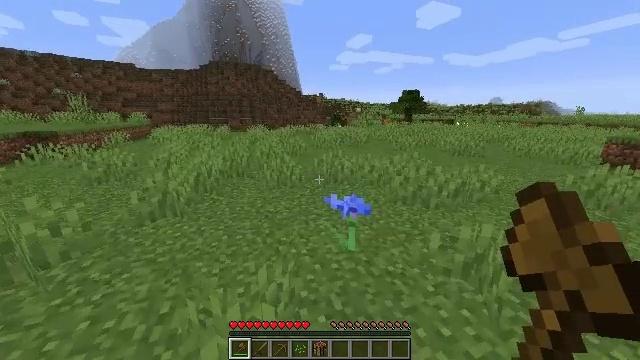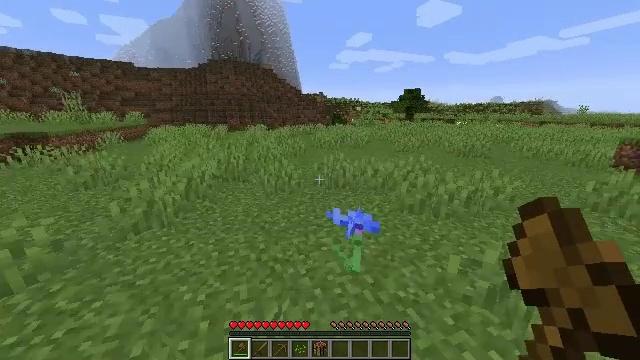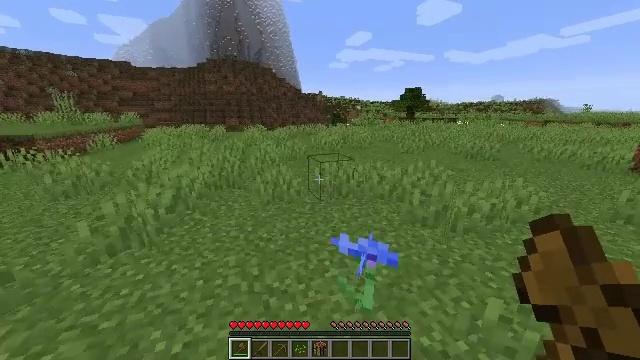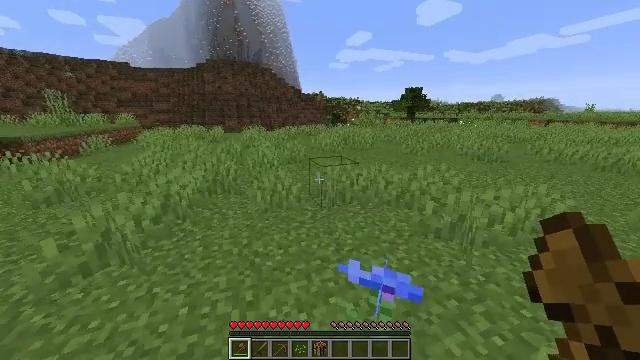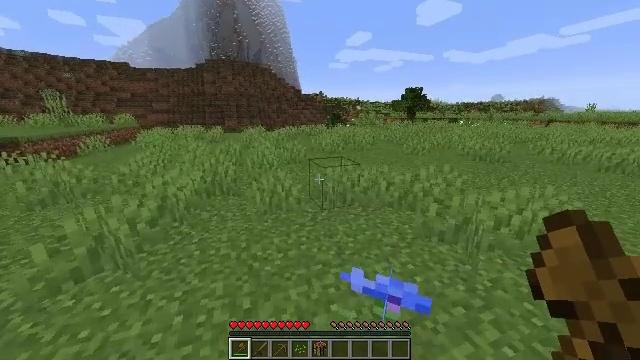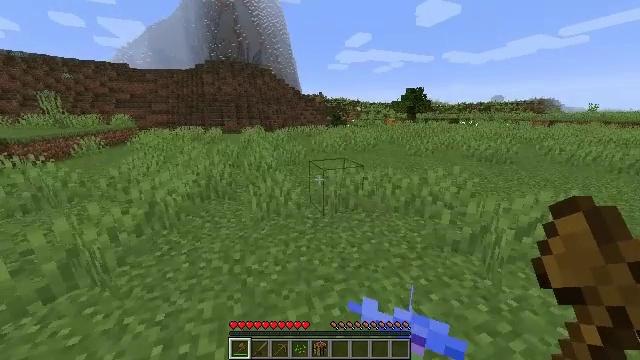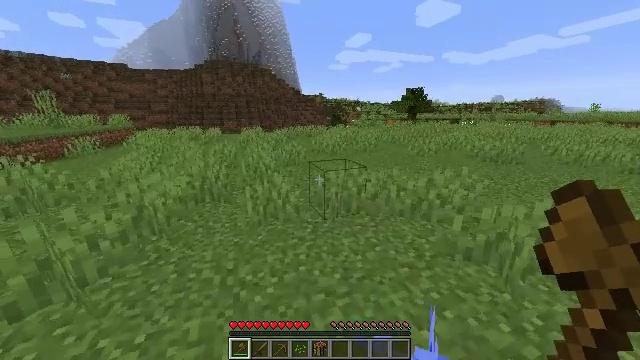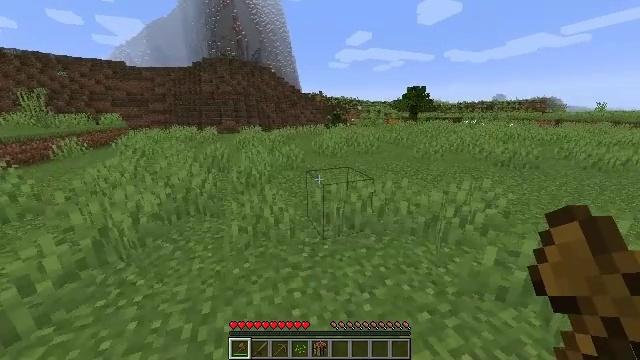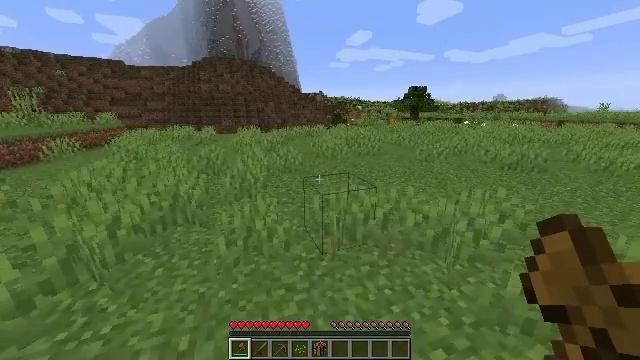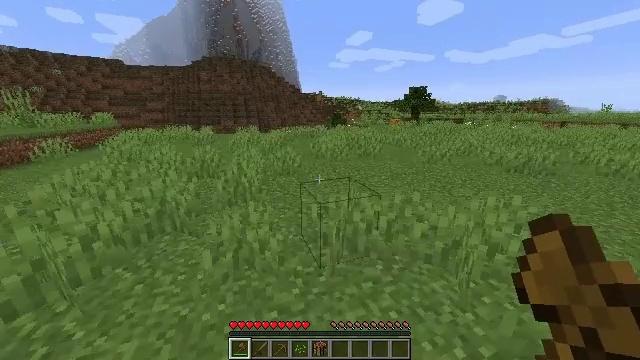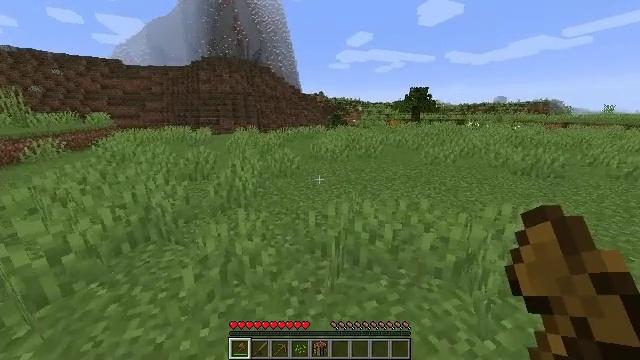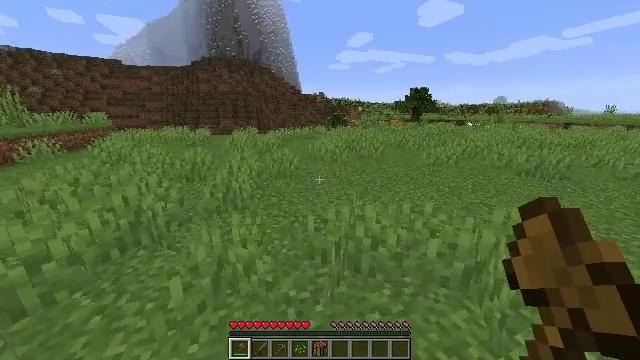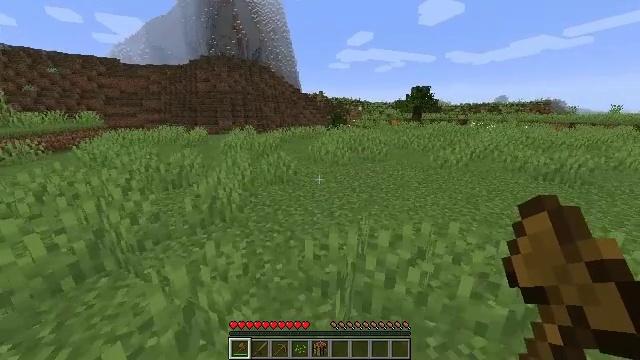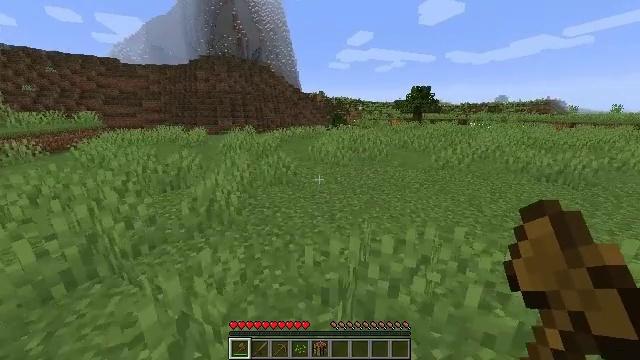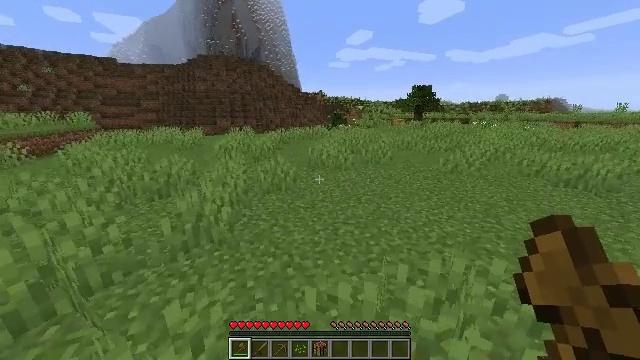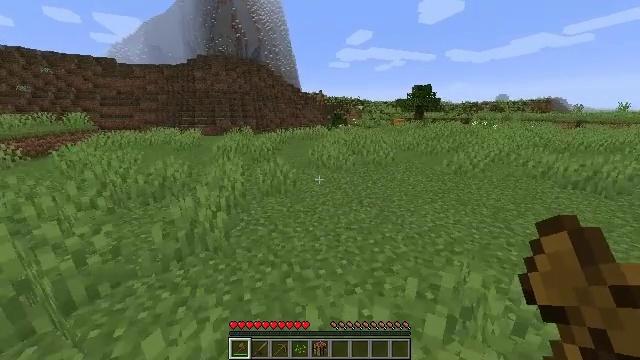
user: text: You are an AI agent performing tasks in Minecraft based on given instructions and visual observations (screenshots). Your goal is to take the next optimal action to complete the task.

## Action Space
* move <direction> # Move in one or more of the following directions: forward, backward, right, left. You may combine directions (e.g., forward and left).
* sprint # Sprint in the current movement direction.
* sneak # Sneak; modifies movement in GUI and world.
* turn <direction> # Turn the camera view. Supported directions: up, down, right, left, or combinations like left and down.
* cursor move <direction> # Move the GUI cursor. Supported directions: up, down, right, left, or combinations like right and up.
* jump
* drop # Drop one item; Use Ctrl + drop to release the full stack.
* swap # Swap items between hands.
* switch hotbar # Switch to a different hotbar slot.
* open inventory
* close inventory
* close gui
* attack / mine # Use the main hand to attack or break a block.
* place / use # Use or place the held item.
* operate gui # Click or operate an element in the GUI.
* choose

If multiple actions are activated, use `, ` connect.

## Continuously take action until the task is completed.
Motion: motion action
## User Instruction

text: Collect the pumpkin by holding left button.
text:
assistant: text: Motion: move forward
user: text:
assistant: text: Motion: move forward
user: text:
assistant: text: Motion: move forward
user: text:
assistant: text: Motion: move forward
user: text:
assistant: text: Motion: move forward
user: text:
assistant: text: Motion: move forward
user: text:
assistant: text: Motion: move forward
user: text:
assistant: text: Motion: move forward
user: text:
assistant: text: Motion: move forward
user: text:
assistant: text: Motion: move forward
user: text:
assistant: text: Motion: move forward
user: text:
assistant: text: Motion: move forward
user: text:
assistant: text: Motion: move forward
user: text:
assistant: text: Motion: move forward
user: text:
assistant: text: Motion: move forward
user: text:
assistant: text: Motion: move forward
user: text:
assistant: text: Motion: move forward
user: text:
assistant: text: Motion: move forward
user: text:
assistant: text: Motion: move forward
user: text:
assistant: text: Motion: move forward
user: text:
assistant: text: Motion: move forward
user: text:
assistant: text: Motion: move forward
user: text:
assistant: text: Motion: move forward
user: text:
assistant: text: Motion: move forward
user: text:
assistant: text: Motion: move forward
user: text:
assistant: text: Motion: move forward
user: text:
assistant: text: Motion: move forward
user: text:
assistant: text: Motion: move forward
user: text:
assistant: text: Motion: move forward
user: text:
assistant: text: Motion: move forward